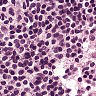
Metastatic tissue present: no